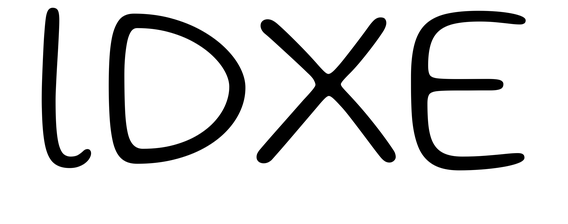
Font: Gluten_ExtraLight